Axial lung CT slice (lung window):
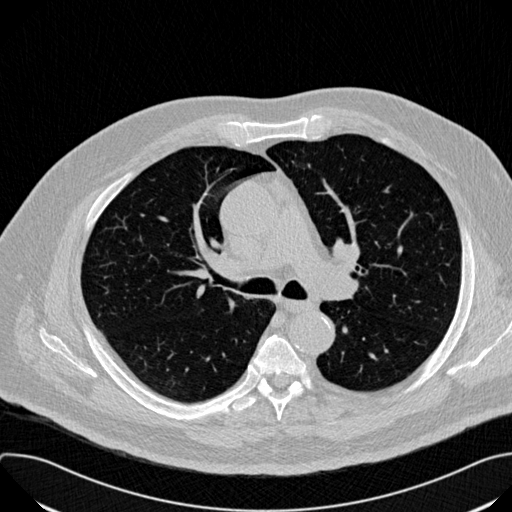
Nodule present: no